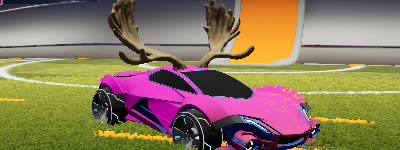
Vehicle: werewolf